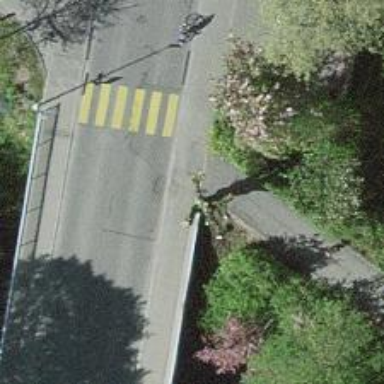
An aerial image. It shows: Sidewalk.